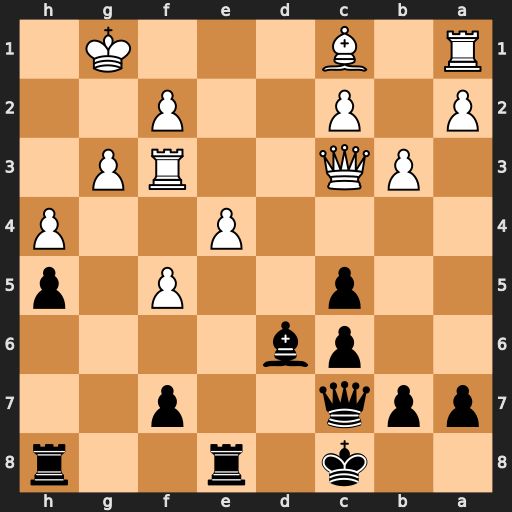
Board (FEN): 2k1r2r/ppq2p2/2pb4/2p2P1p/4P2P/1PQ2RP1/P1P2P2/R1B3K1
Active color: b
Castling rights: -
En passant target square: -
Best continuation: Be5 Qe1 Bxa1